Field crop: maize
Growth stage: 2
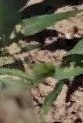
Species: maize